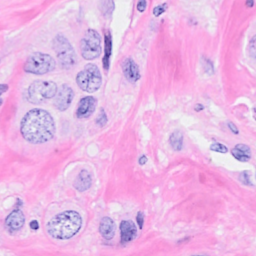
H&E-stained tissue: Breast